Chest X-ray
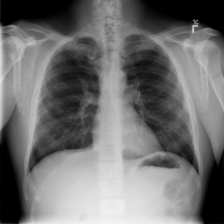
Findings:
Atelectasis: negative
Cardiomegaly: negative
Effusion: negative
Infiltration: negative
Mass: negative
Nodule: positive
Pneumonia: negative
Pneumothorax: negative
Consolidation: negative
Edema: negative
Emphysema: negative
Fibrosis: negative
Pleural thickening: negative
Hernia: negative